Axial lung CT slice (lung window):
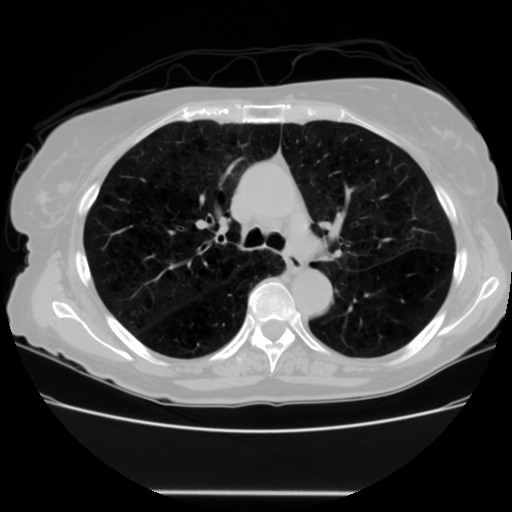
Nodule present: no